Question: how can i remove the focusin dropdown that you see in this image?
by css or javascript? How?
thanks.
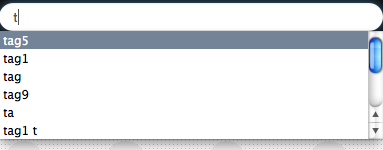
Answer: Use 'autocomplete="off"':
'''
<input type="text" autocomplete="off">
'''
However, this is a non-standard attribute for HTML version < 5. In HTML5 you can freely use this attribute, see the reference:
- <URL>